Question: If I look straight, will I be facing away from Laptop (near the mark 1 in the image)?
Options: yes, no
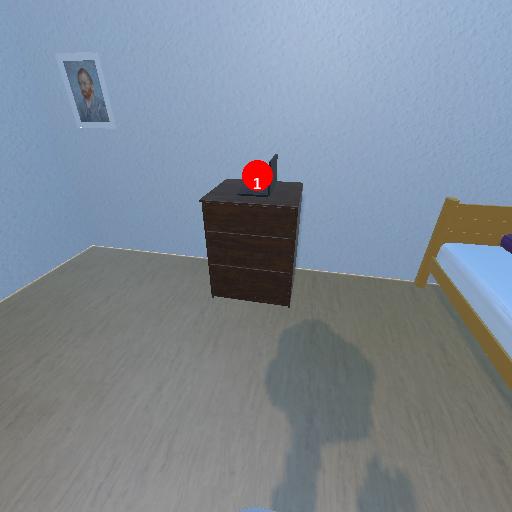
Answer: yes